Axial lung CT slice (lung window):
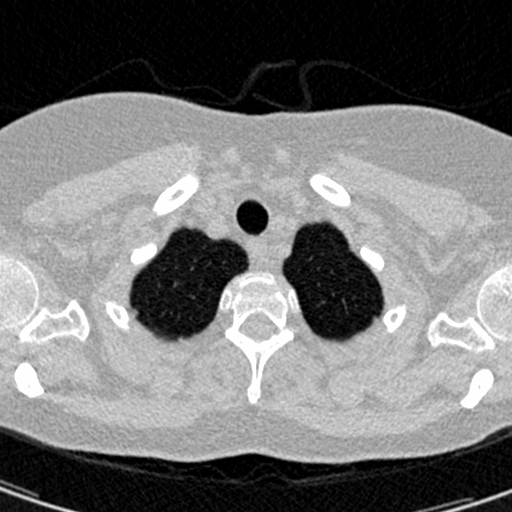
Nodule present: no